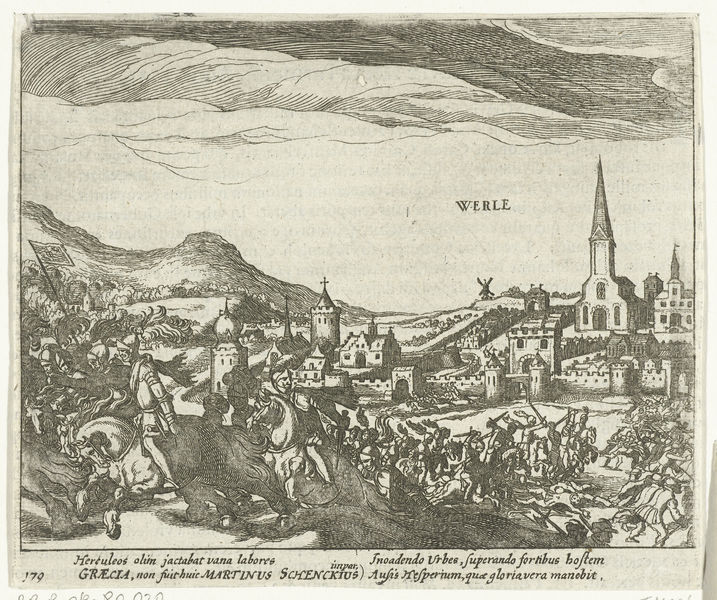
Titel: Schenck verdreven uit Werl
Künstler: Simon Frisius
Standort: Amsterdam
Institution: Rijksmuseum
Schlagwörter: chevaux, eglise, drapeau, bataille, chevalier, armure, siege, muraille, werle, citee